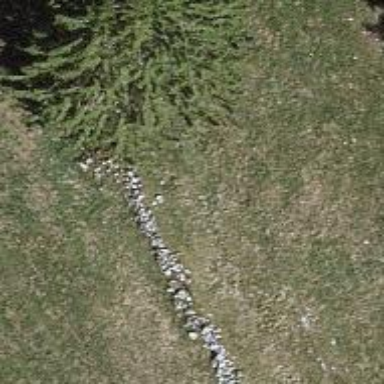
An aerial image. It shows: Dry stone wall barrier.